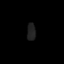
Tissue: lung
Cell type: Epithelial cells
Senescence score: 0.6365
Nuclear area (px): 148
Mean DAPI intensity: 32.169